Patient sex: M
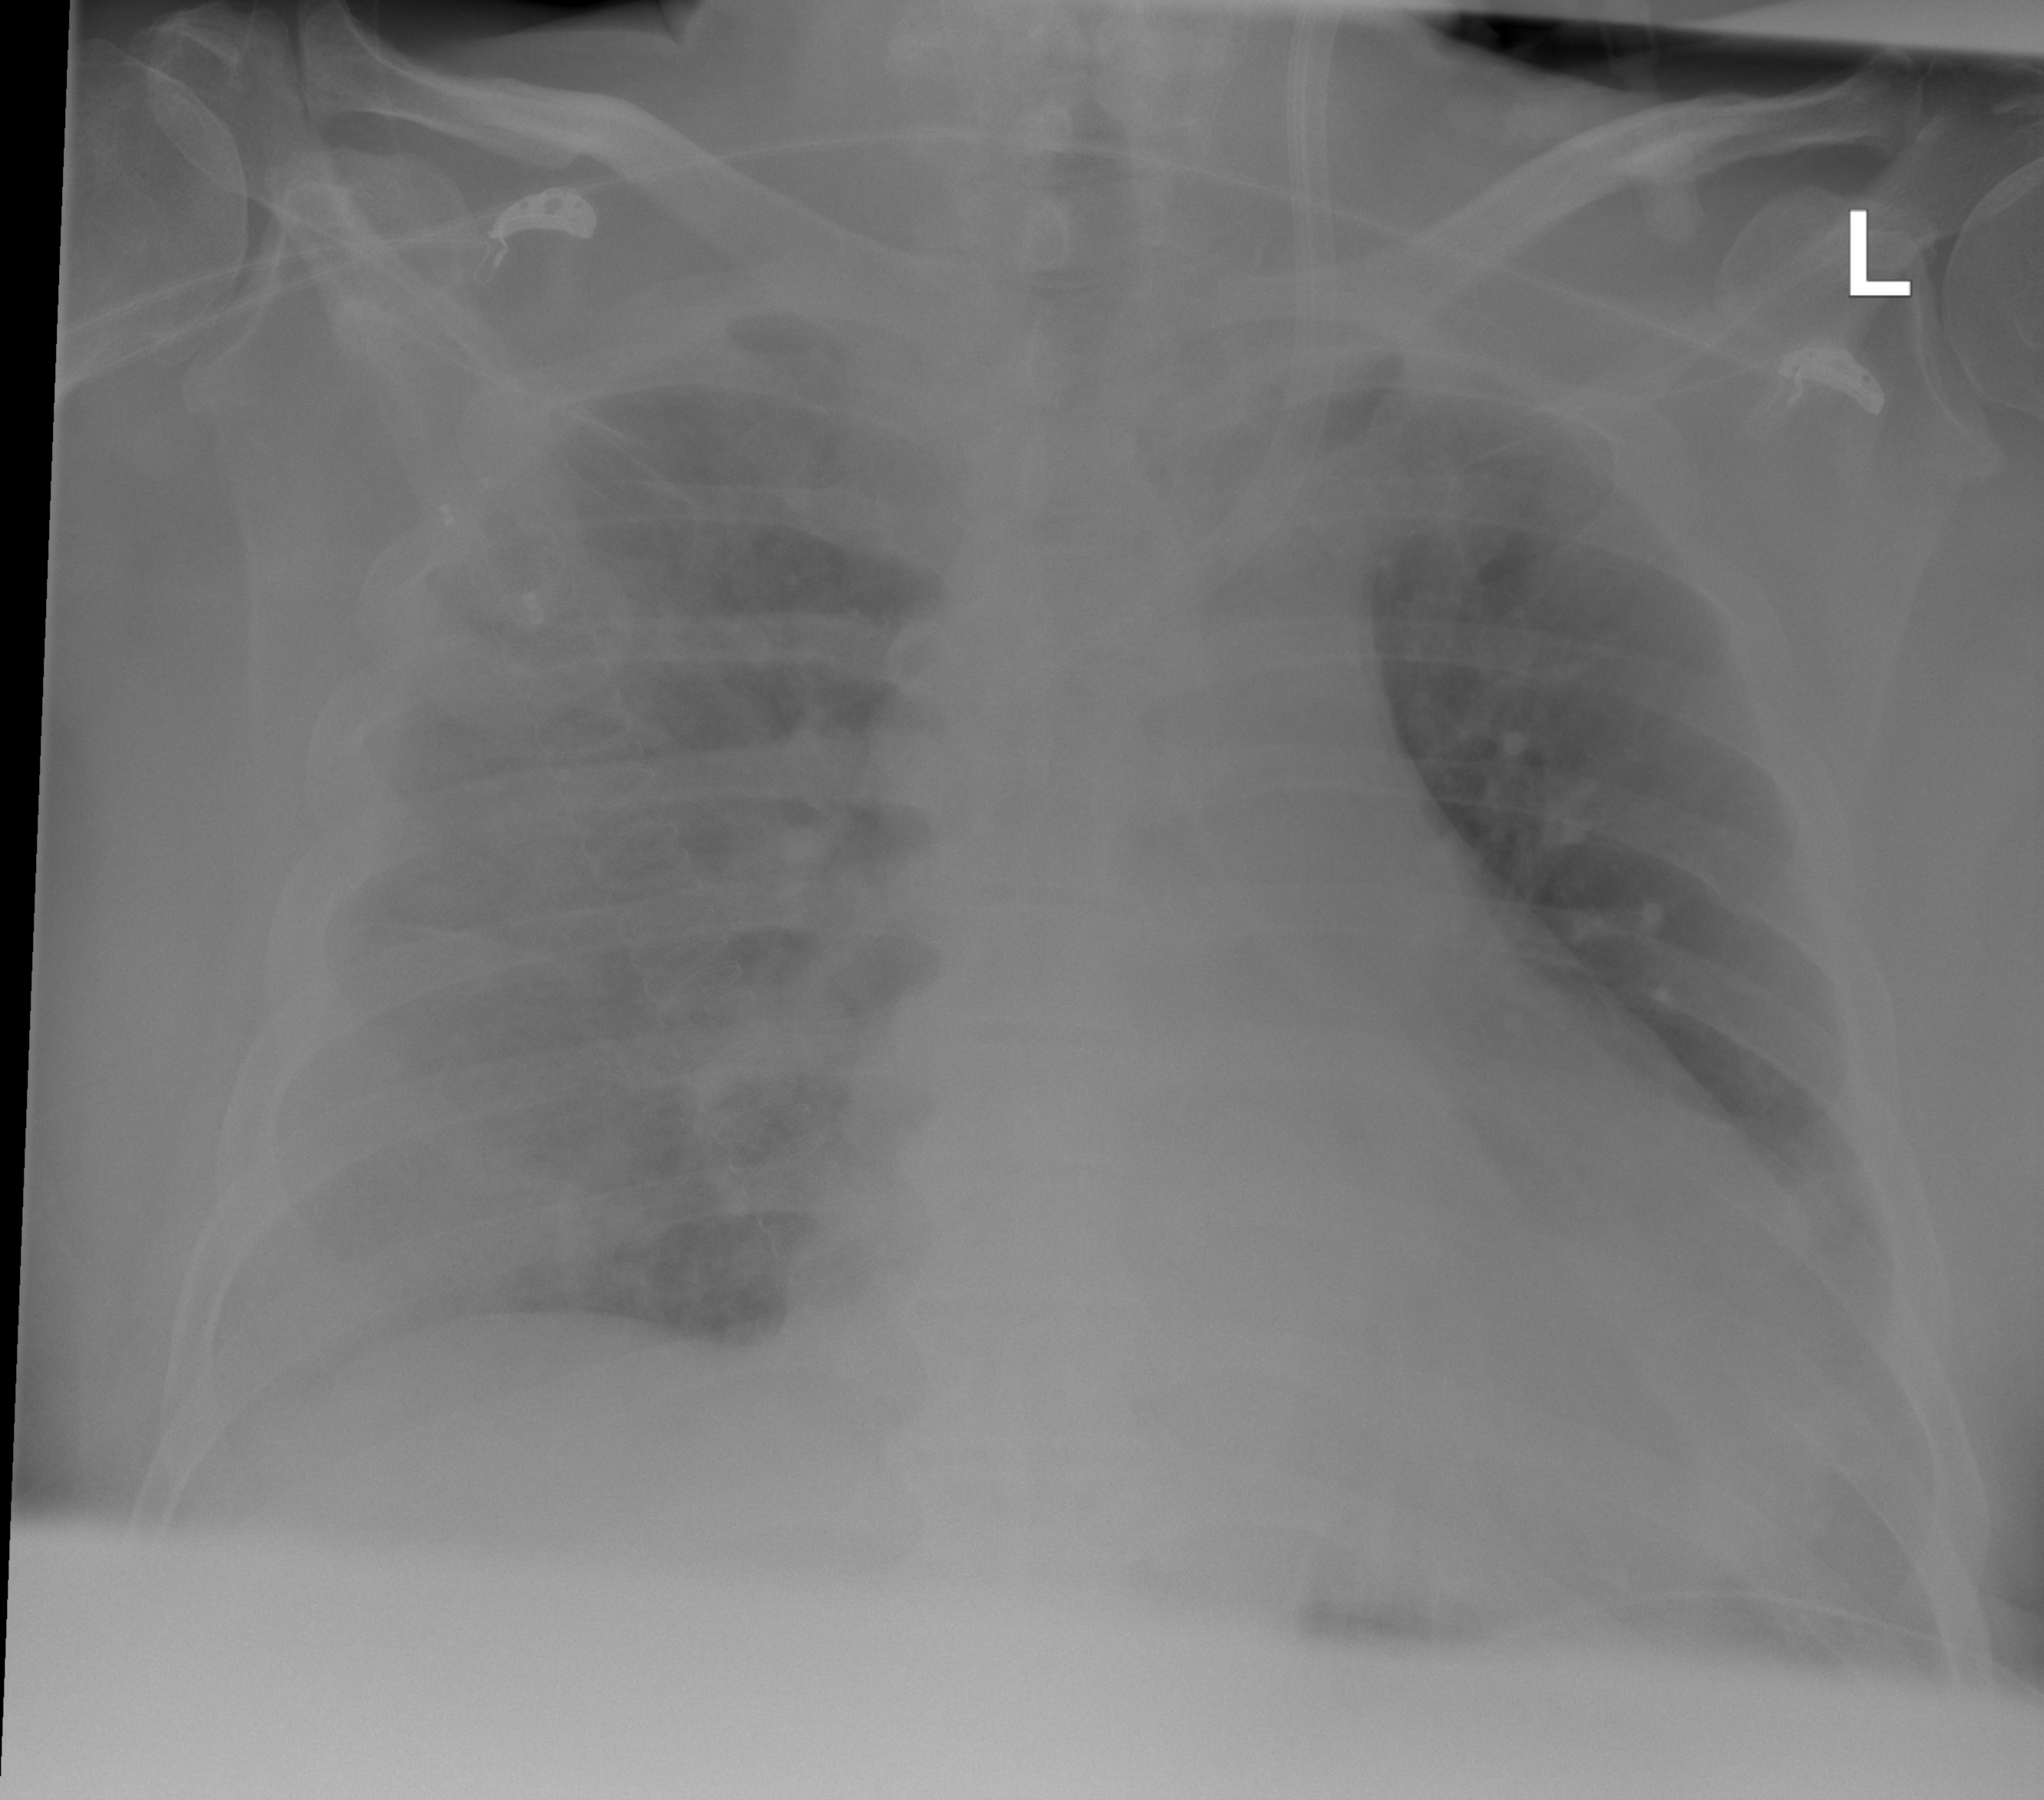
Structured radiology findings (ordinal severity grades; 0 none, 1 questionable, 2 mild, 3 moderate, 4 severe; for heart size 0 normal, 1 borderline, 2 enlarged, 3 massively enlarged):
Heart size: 2
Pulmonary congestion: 2
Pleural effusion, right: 2
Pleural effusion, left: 2
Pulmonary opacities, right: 3
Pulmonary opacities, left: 2
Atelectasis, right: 3
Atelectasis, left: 2